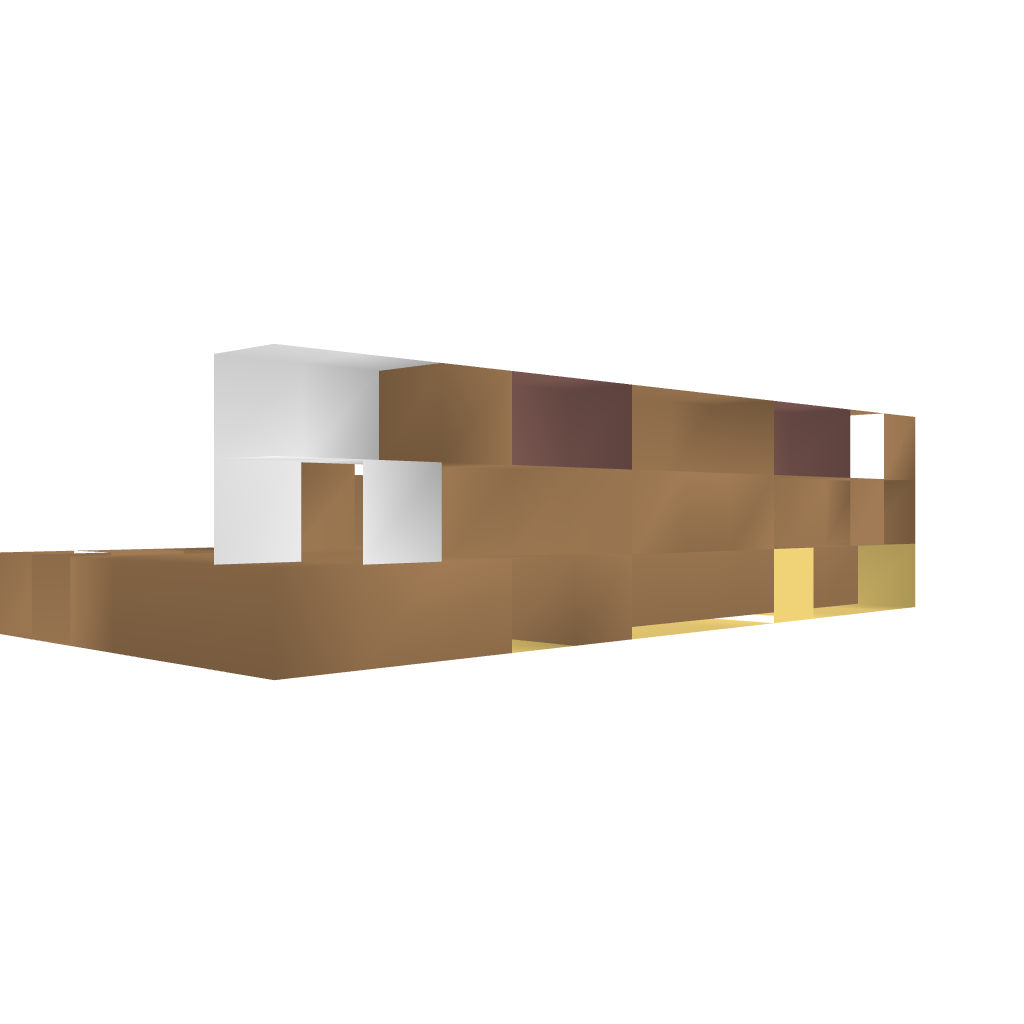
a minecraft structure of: small Western Style Jail bad low quality